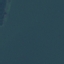
Land use / land cover: SeaLake